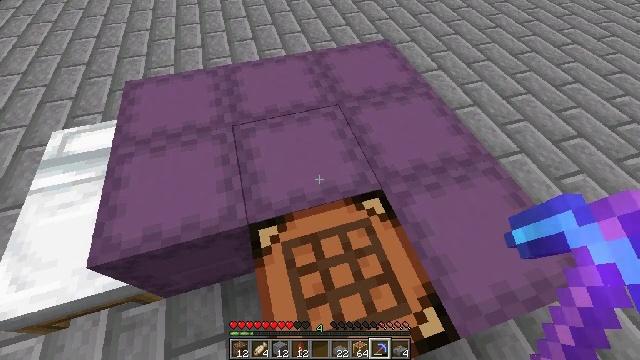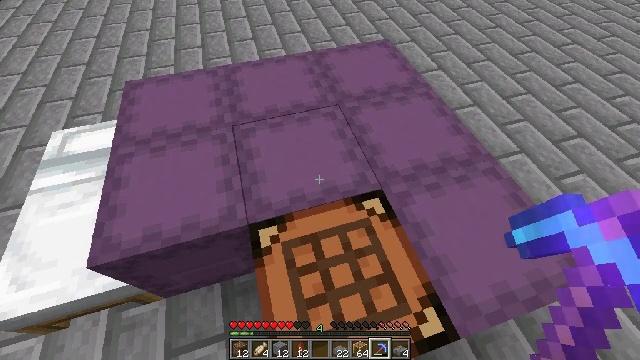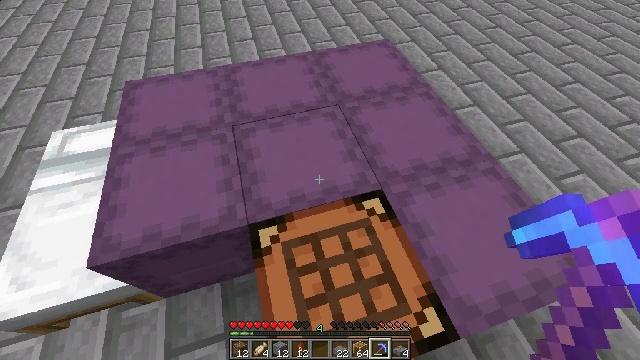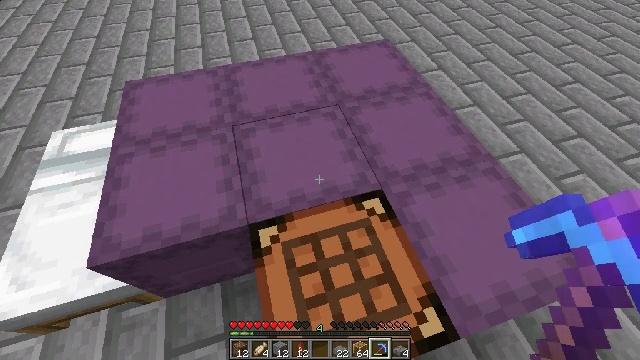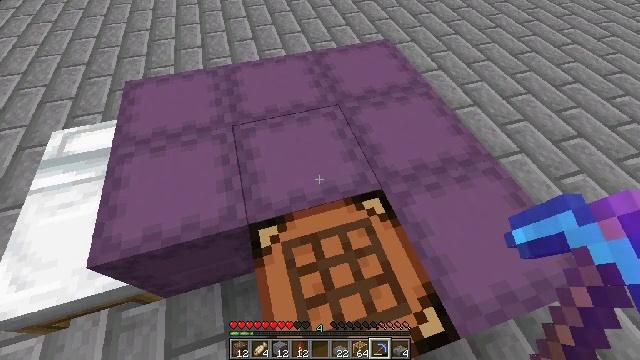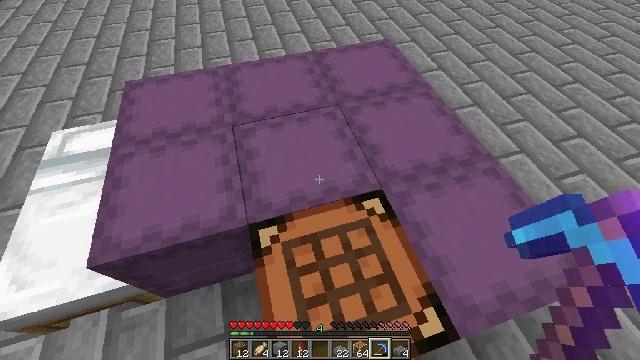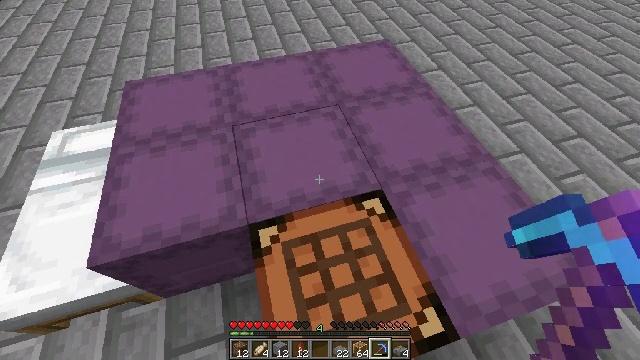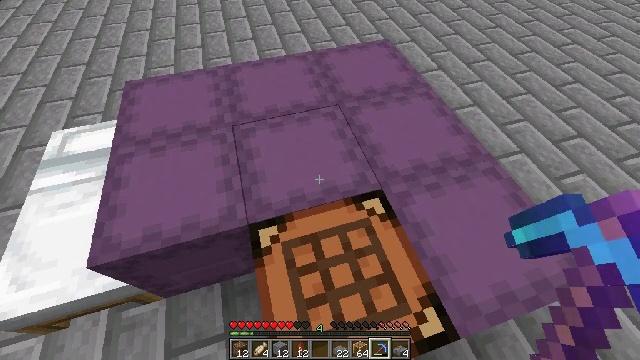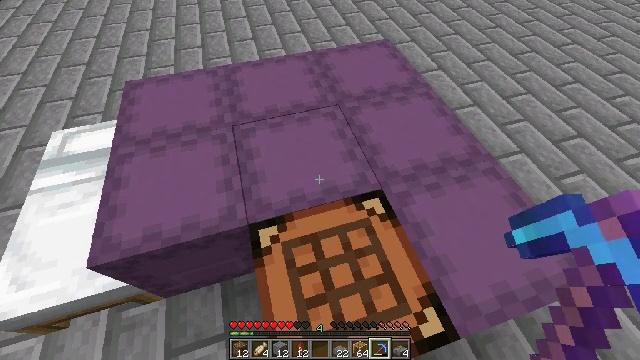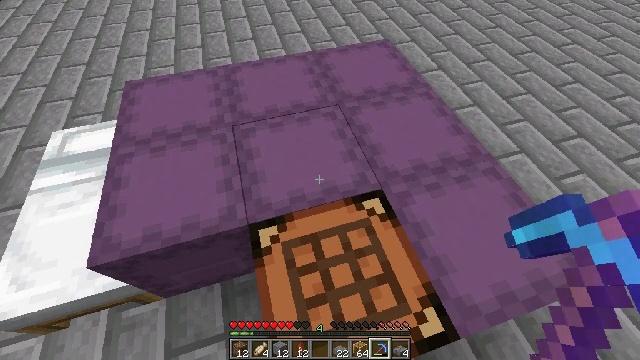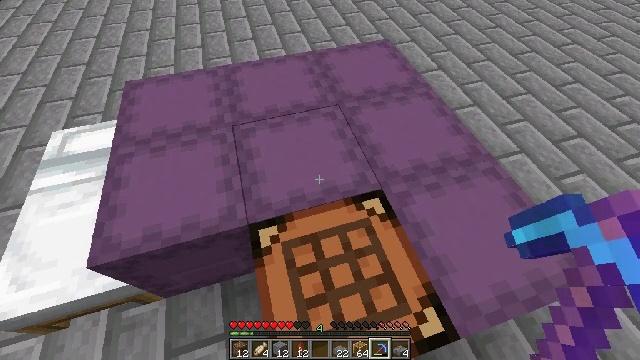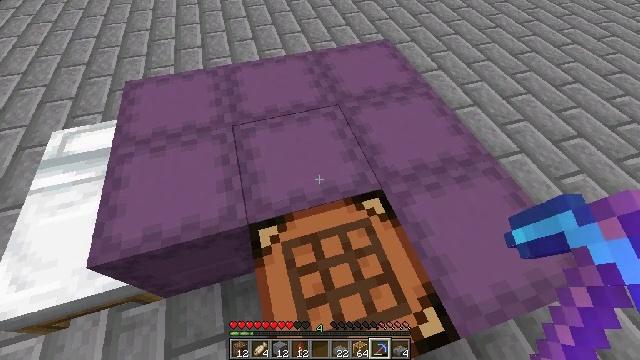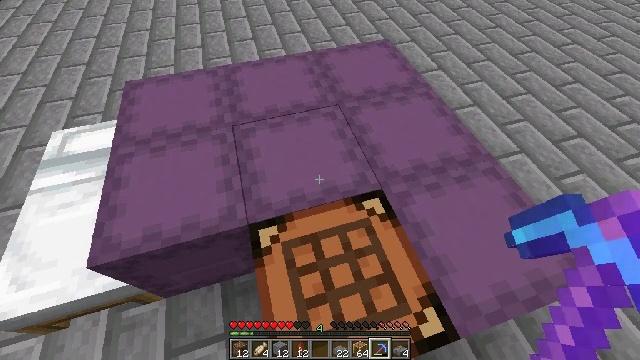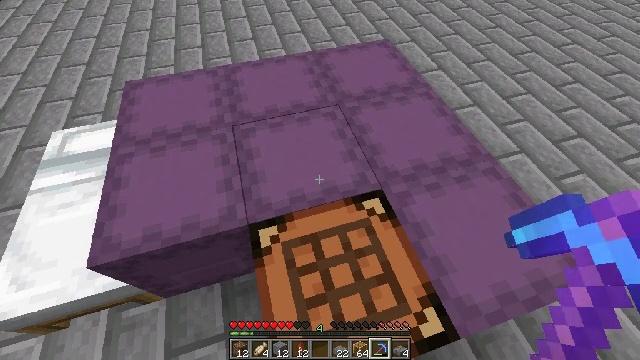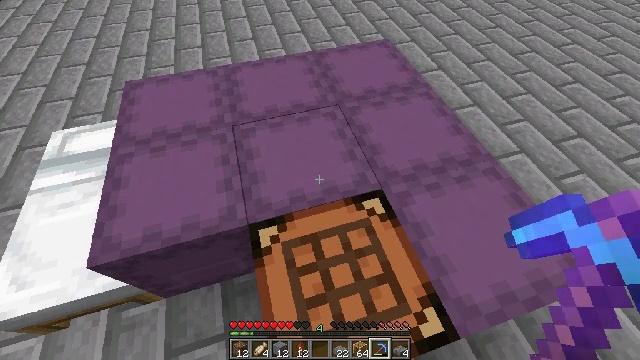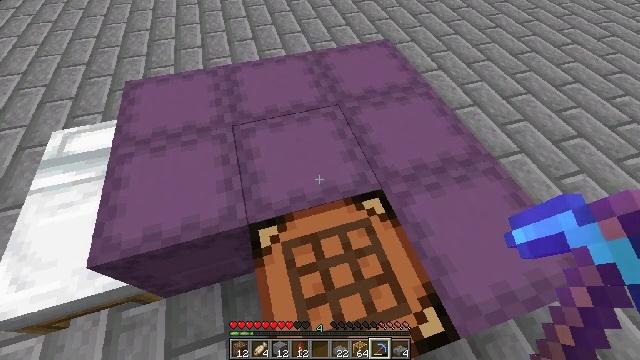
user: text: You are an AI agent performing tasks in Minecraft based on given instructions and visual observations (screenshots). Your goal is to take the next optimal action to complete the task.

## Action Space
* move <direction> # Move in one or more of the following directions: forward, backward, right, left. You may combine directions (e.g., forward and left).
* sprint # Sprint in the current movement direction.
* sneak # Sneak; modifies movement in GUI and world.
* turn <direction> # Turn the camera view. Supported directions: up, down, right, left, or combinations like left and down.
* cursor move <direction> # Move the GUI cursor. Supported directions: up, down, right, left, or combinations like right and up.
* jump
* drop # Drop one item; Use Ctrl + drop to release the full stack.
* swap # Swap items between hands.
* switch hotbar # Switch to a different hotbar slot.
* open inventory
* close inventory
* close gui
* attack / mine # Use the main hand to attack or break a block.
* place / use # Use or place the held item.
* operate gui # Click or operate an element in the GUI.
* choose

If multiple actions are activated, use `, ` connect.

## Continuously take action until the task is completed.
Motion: motion action
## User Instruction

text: Collect the shulker box to move it.
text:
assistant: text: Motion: no_op
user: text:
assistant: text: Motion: no_op
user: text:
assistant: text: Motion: no_op
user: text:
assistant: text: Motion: no_op
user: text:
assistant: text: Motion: no_op
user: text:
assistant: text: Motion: no_op
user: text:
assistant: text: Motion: no_op
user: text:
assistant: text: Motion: no_op
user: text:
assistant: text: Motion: no_op
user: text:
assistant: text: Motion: no_op
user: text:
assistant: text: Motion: no_op
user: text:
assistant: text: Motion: no_op
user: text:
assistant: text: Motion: no_op
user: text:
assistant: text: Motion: no_op
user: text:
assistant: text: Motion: no_op
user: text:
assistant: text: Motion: no_op
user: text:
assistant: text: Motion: no_op
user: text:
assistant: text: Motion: no_op
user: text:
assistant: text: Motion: no_op
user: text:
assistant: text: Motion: no_op
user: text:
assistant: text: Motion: no_op
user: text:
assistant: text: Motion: no_op
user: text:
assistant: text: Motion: no_op
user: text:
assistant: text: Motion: no_op
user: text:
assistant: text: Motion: no_op
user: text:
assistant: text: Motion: no_op
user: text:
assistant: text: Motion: no_op
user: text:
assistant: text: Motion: no_op
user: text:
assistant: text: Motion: no_op
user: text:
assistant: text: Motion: no_op